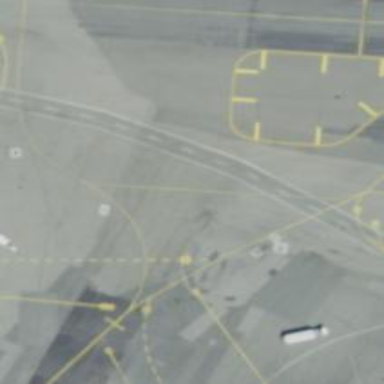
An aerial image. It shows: Image of taxiway at airport.